Question:
I'd like to have sql results containing dynamically added fields. The picture I attached explains what I aim at.
As far I've made up something like below, yet it doesn't work.
'''
SELECT s.num, s.name ( SELECT g.grade AS g.subject FROM grades g WHERE g.student = s.id ) FROM students s;
'''
Note that I want to have column name corresponding to value of column 'subject'.
I have no idea how to get it.
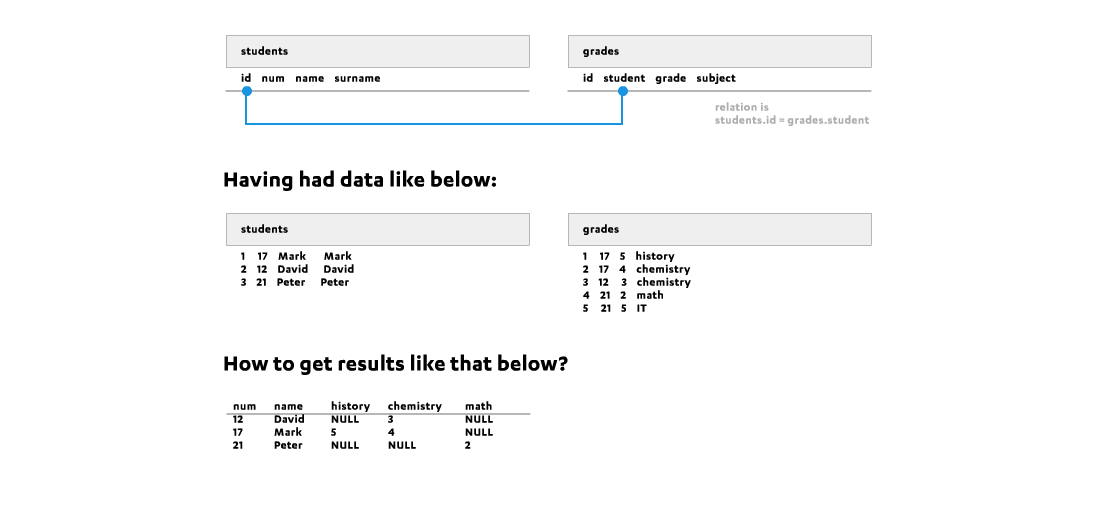
Answer: You will need to construct Dynamic Sql with prepared statements.
<URL>
The columns would come back like "as history" ... "as math"
As far as the nulls that is just common outer join action